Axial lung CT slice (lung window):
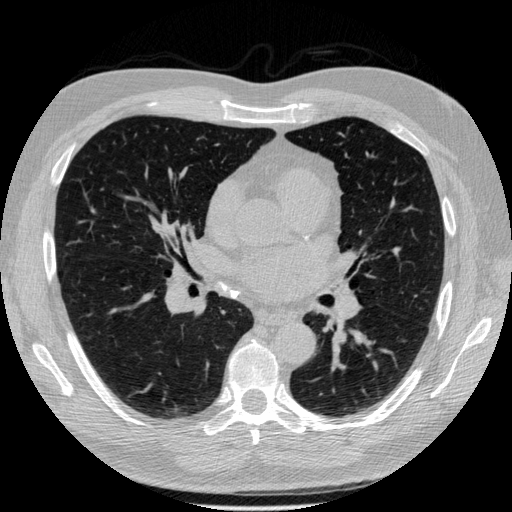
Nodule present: no